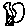
Label: square